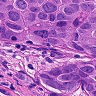
Metastatic tissue present: yes